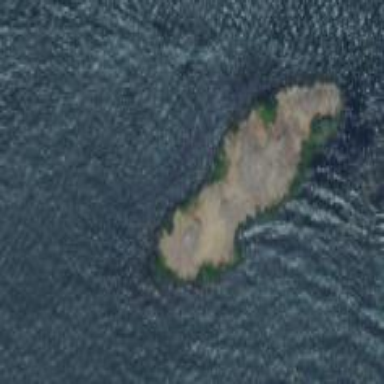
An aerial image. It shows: Islet made of bare rock.